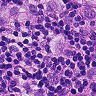
Metastatic tissue present: yes